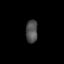
Tissue: lung
Cell type: Epithelial cells
Senescence score: 0.2295
Nuclear area (px): 261
Mean DAPI intensity: 80.226